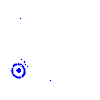
Particle: pion